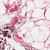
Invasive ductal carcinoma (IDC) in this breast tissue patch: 0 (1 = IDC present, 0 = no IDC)